Question:
Is there any relationship between Default Buffer Max rows and Default Buffer Size in SSIS.
How to supply values to these property parameters?
I mean is there any propossionality in between these ?If I double the buffer size double then can i also have to make the max rows to double?
ssis experts please answer..
Here the Oledb source contain 20 million records ,and also the lookup table.I have designed the dataflow with the mentioned buffersize and buffer rows.
Is this the maximum size set up for all the components under the dataflow task?
or is it like once the Lookup completes then it releases the buffer for the next component?
I have doubled the size of buffer and the maxrows,but could not find any performance gain.
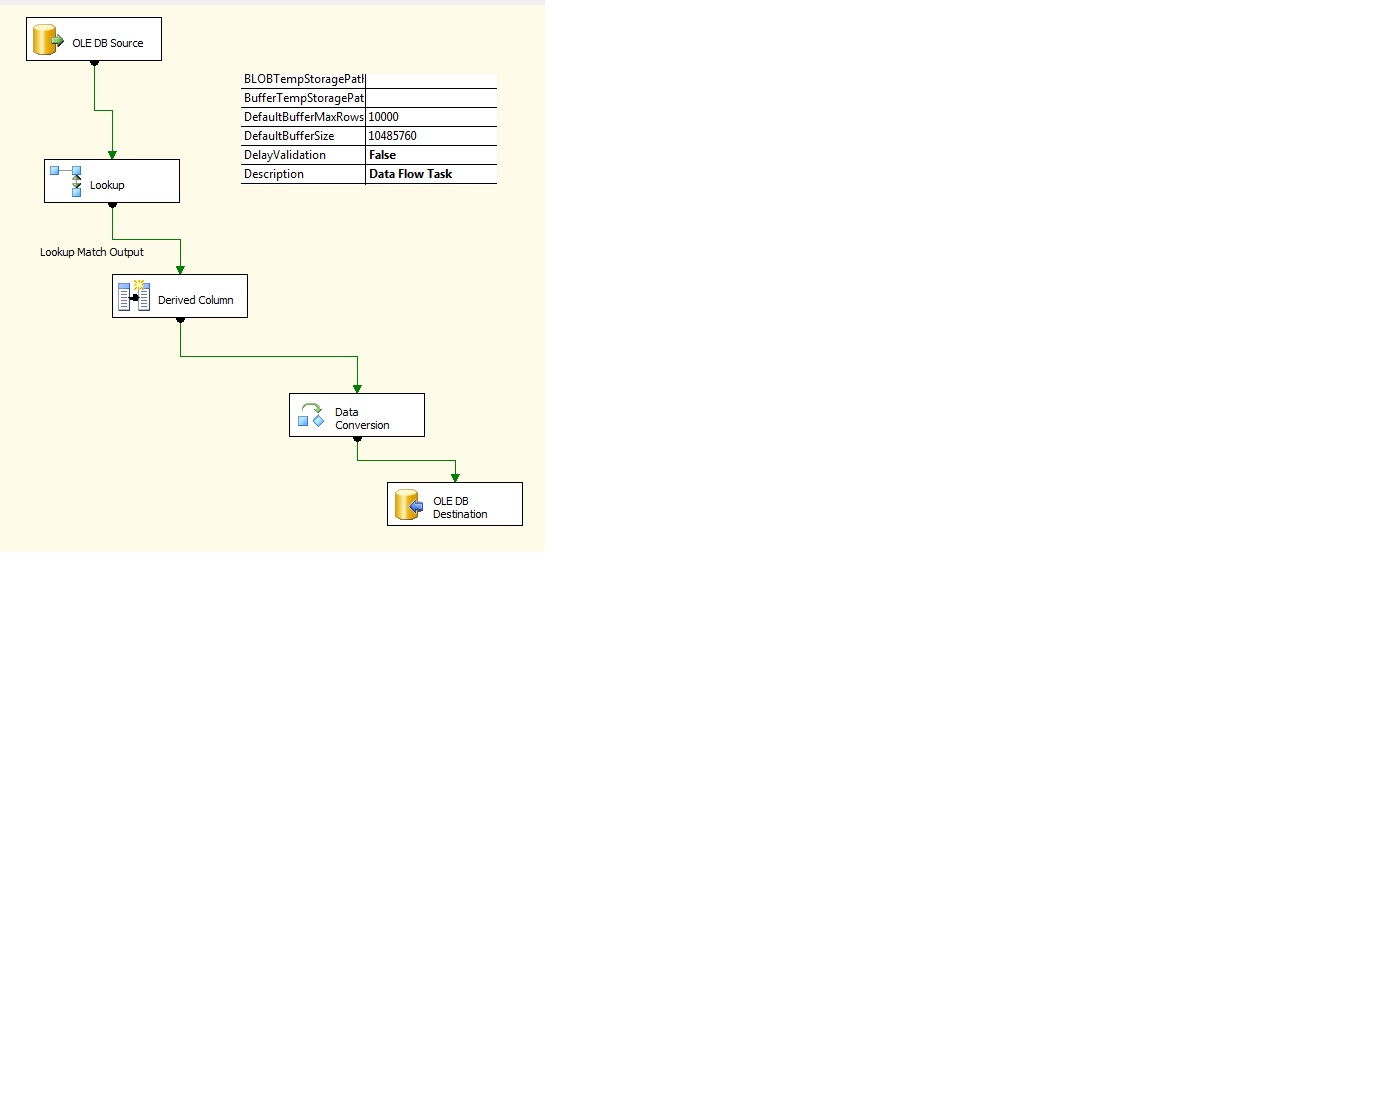
Answer: The buffer size is customizable based on memory needed in ssis. The max memory that ssis use is 100 MB. What I would do extra is in OLEDB destination I would define Table or view -Fast load or table name or view name variable -Fast load to boost the load.
The link from <URL>